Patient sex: F
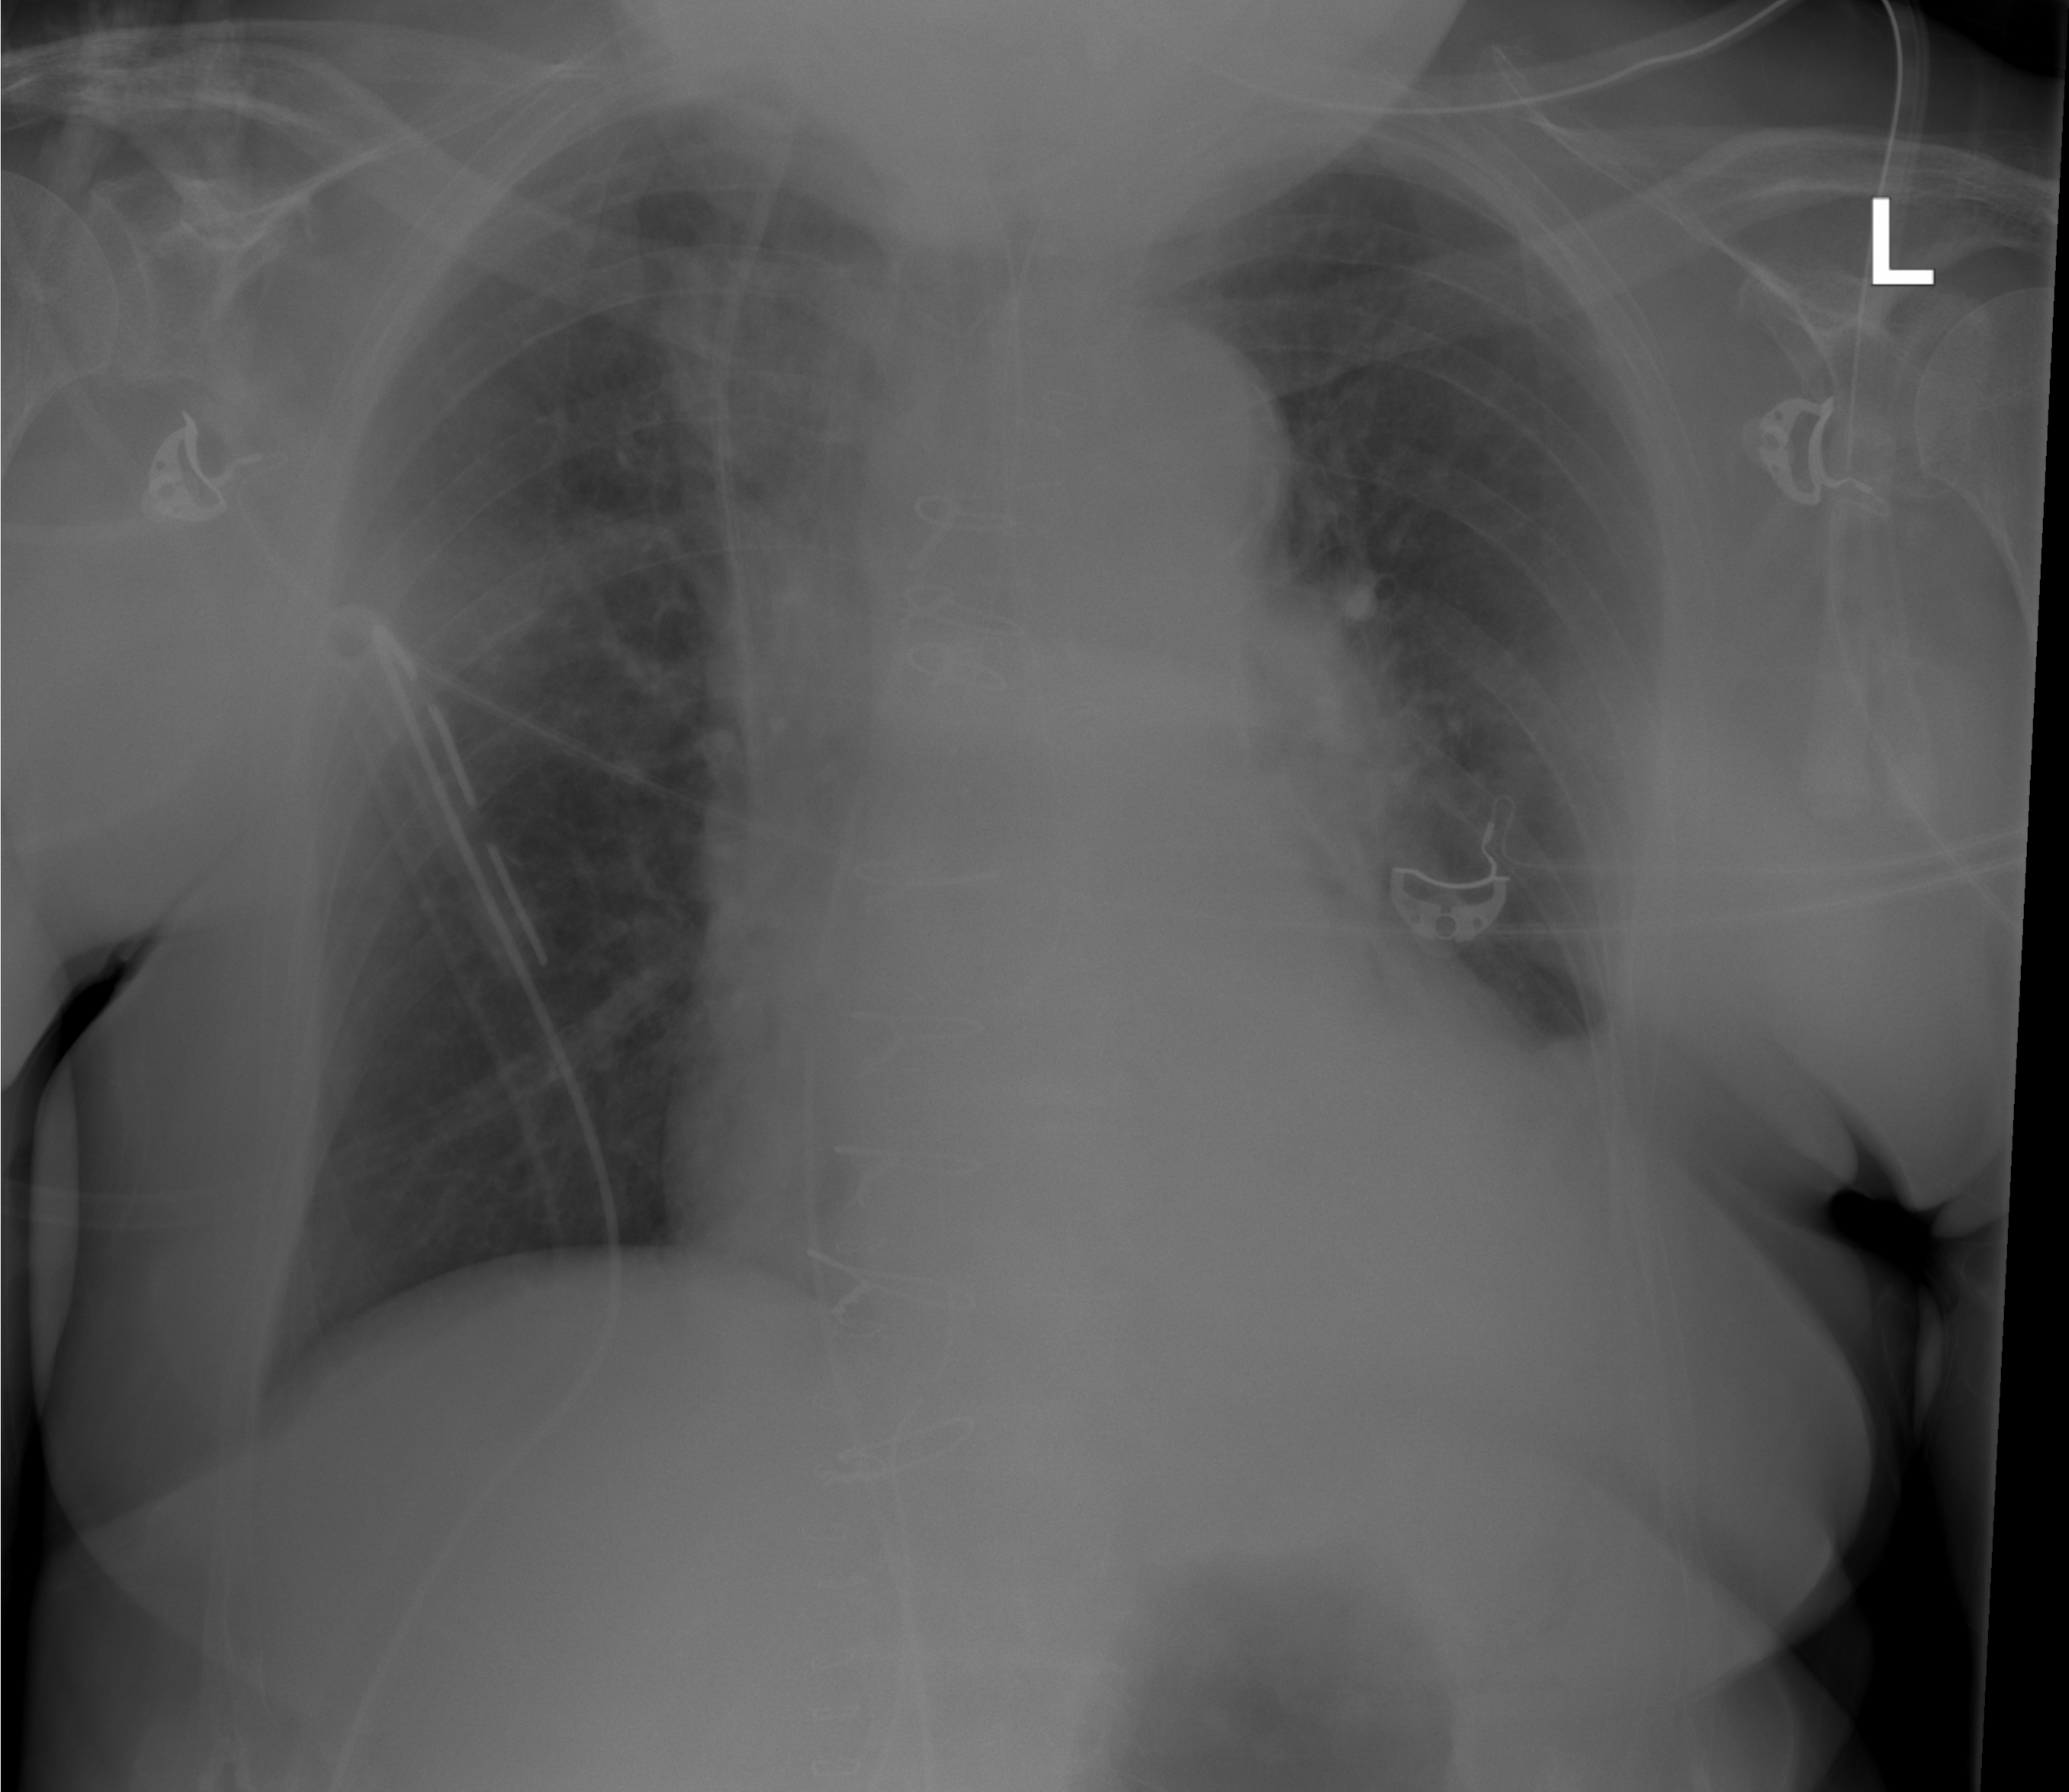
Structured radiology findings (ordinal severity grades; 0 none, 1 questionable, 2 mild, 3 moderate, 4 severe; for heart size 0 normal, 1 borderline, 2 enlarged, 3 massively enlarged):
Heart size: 0
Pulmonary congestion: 0
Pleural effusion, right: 0
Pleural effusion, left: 2
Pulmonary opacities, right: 0
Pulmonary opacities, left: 0
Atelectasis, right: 0
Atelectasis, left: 2